Field crop: maize
Growth stage: 2
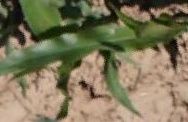
Species: maize